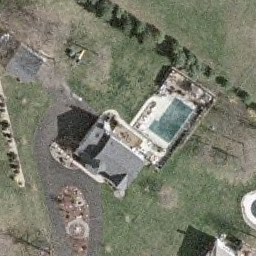
Label: residential